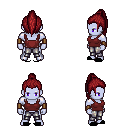
a pixel art fantasy rpg character, male body template, dark elf, purple skin, maroon pirate shirt, metal pants, brunette long topknot hairstyle, leather bracers, black slippers, four views (front, back, left, right), 2x2 character sprite sheet, small pixel art, hard edges, no anti-aliasing